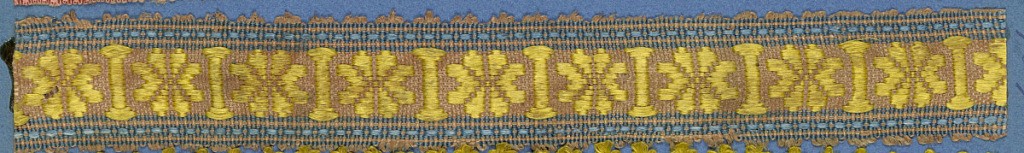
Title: Trimming
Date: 19th century
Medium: silk Technique: woven
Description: Trimming fragment in a design of a central band with eight-petal yellow flowers separated by lines and between blue borders on a pink ground; picot edges.